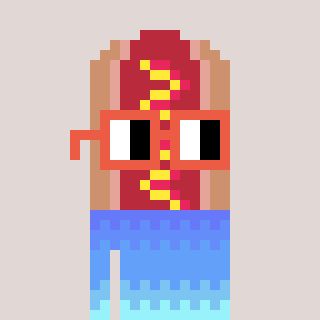
a pixel art character with square orange glasses, a hotdog-shaped head and a green-colored body on a warm background